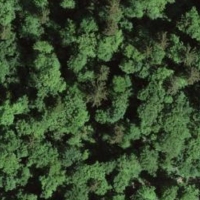
EUNIS habitat code: 41
Species observed at this site:
Ajuga reptans